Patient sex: F
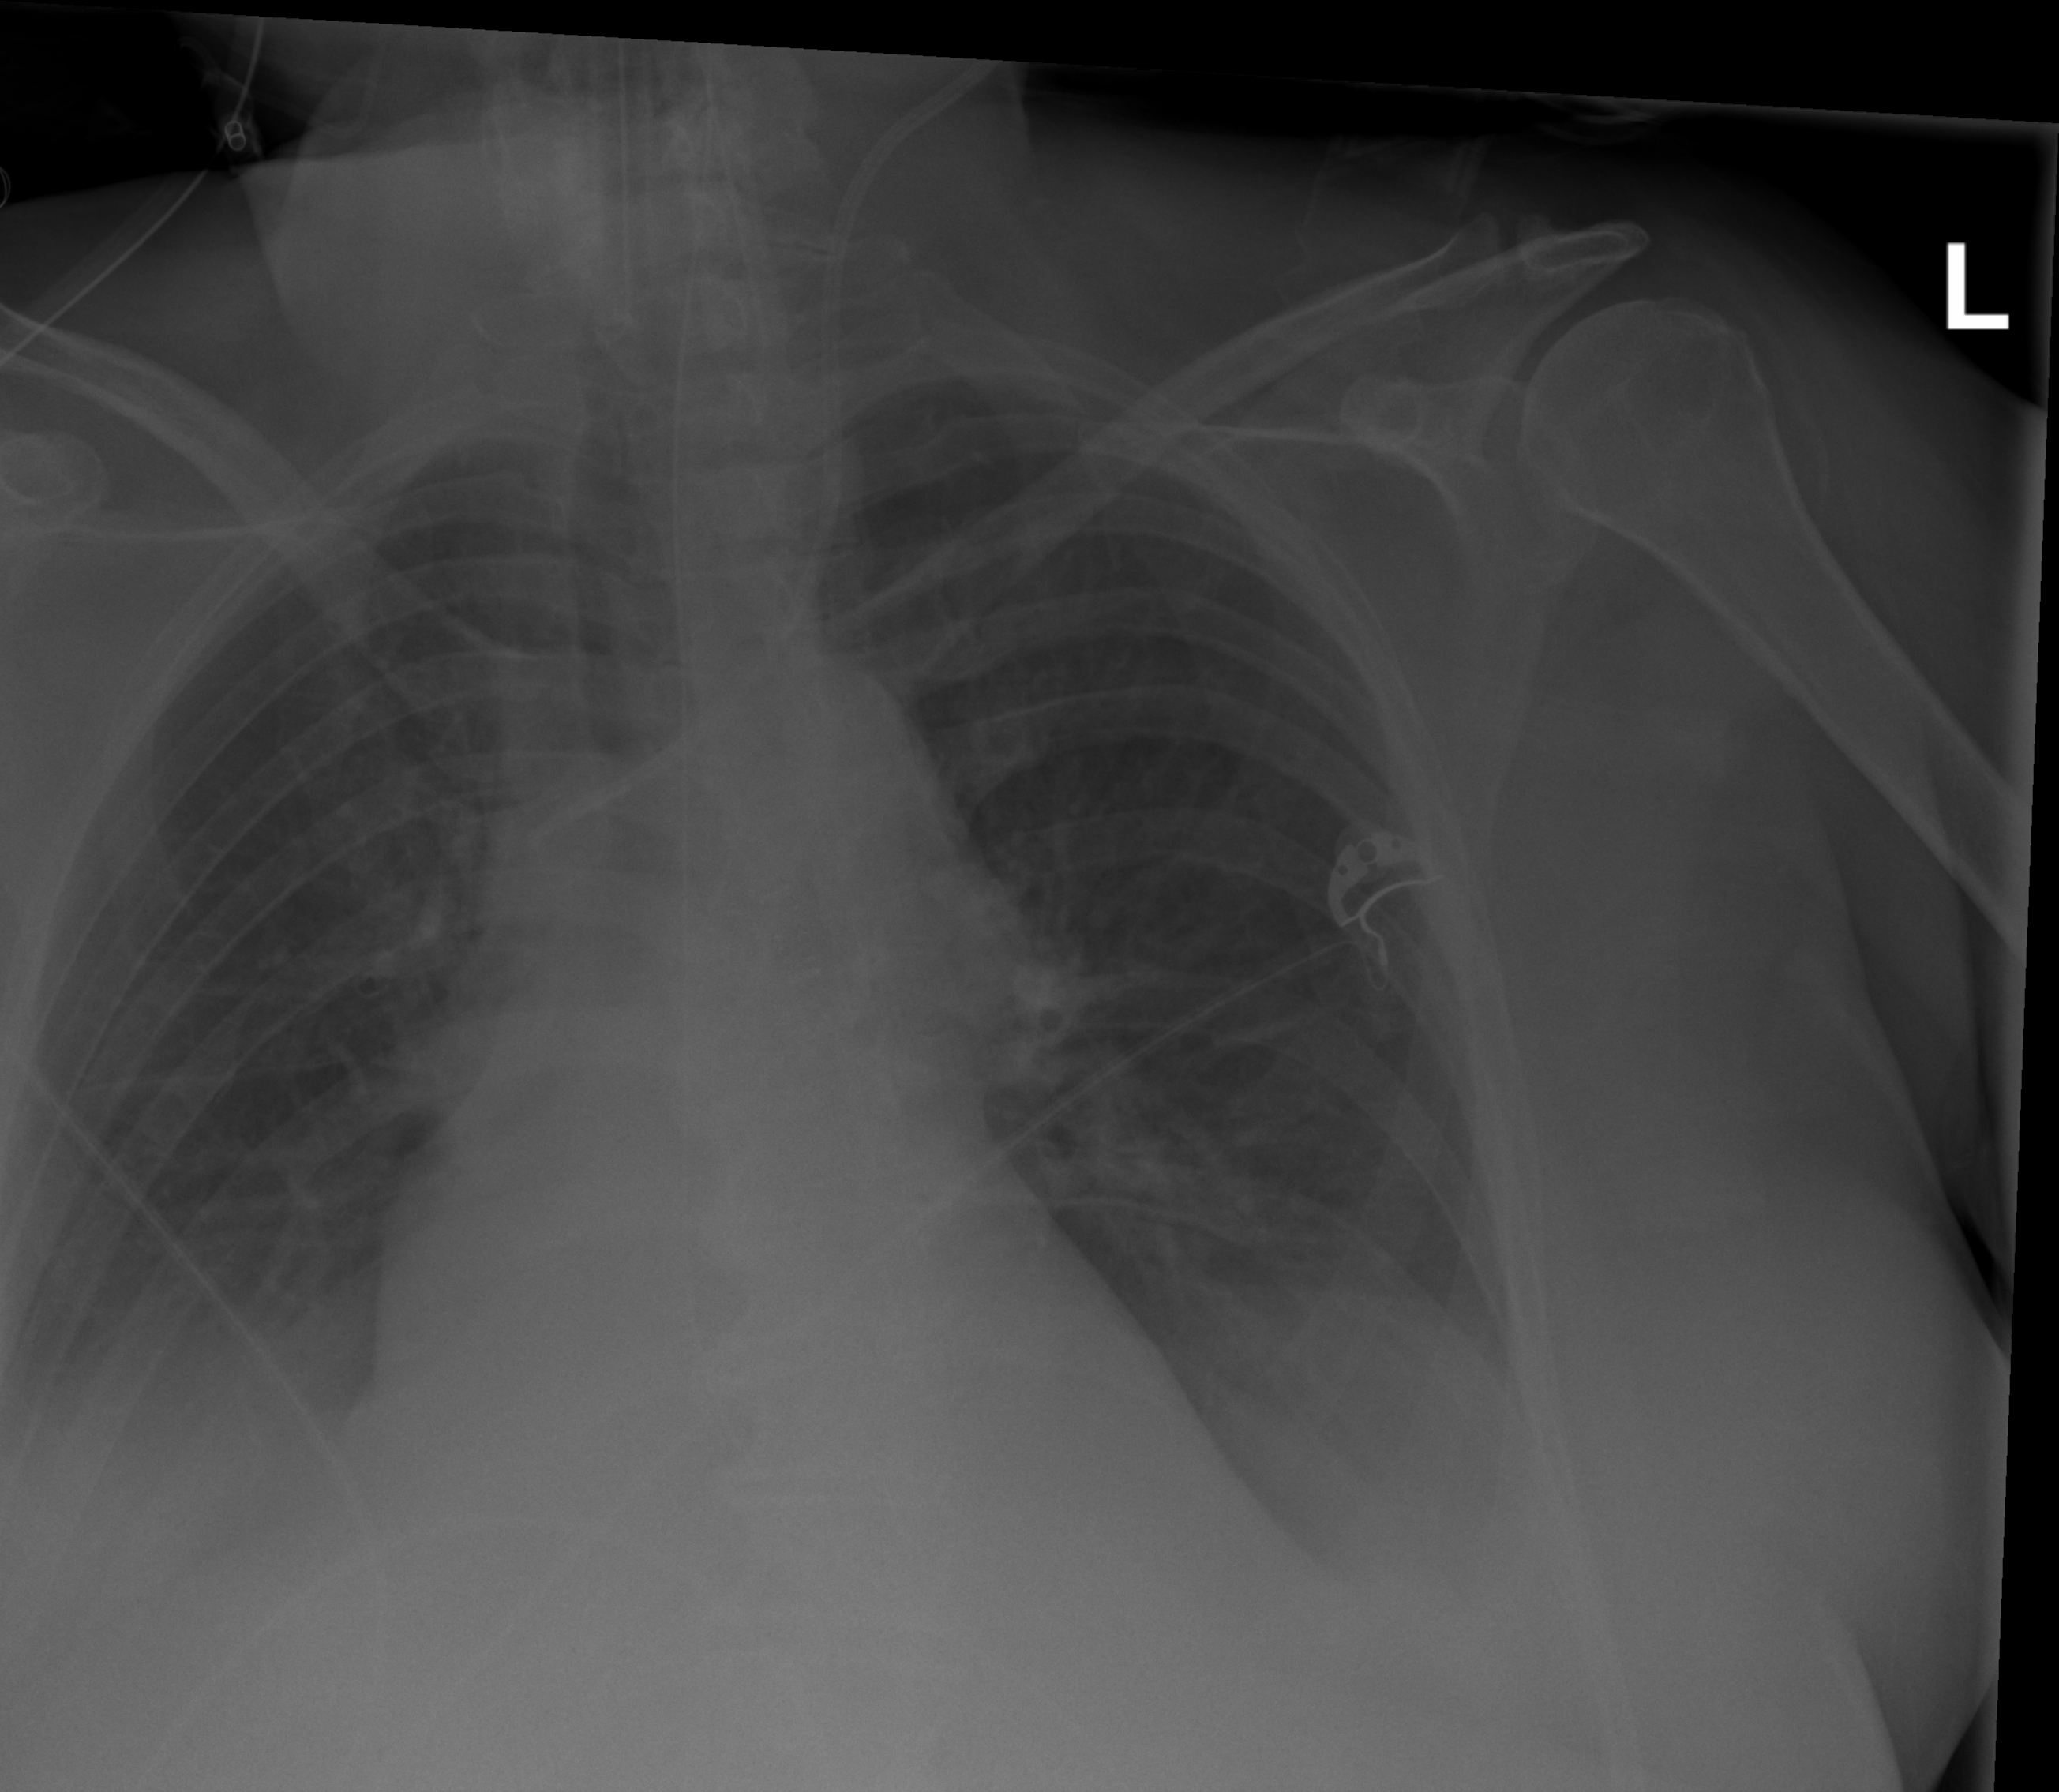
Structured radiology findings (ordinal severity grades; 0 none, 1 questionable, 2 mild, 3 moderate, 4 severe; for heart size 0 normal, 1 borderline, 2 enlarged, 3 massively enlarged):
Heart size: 2
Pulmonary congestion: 1
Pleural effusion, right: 2
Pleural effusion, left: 2
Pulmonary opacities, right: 0
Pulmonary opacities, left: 0
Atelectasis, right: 2
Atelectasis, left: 2